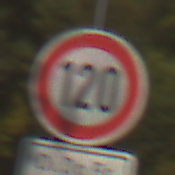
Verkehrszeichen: Geschwindigkeit120
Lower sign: ZeitangabenMitBeschraenkungAufWochentage3
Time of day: MorningAfternoon
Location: Outdoor (Suburban)
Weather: Clear
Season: NotSpecified
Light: Natural